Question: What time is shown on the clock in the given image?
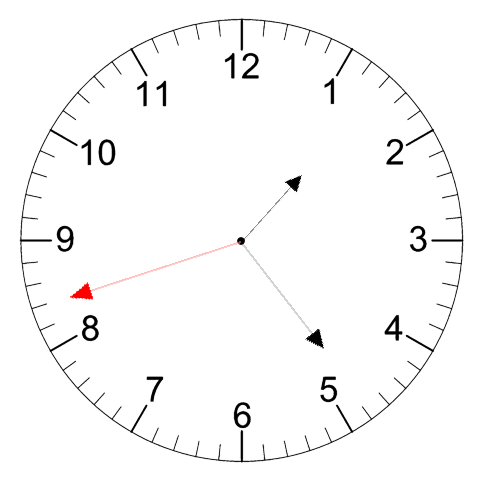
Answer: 01:23:42